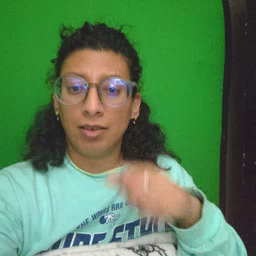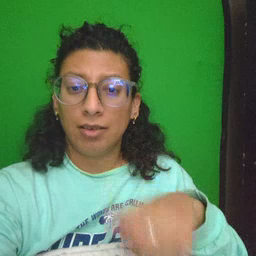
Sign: underwear